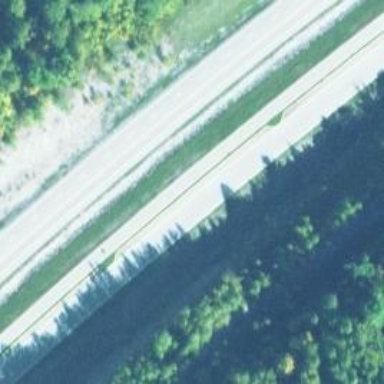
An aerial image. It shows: Expressway with asphalt surface categorized as trunk highway.